Question: What is the reading of this measurement?
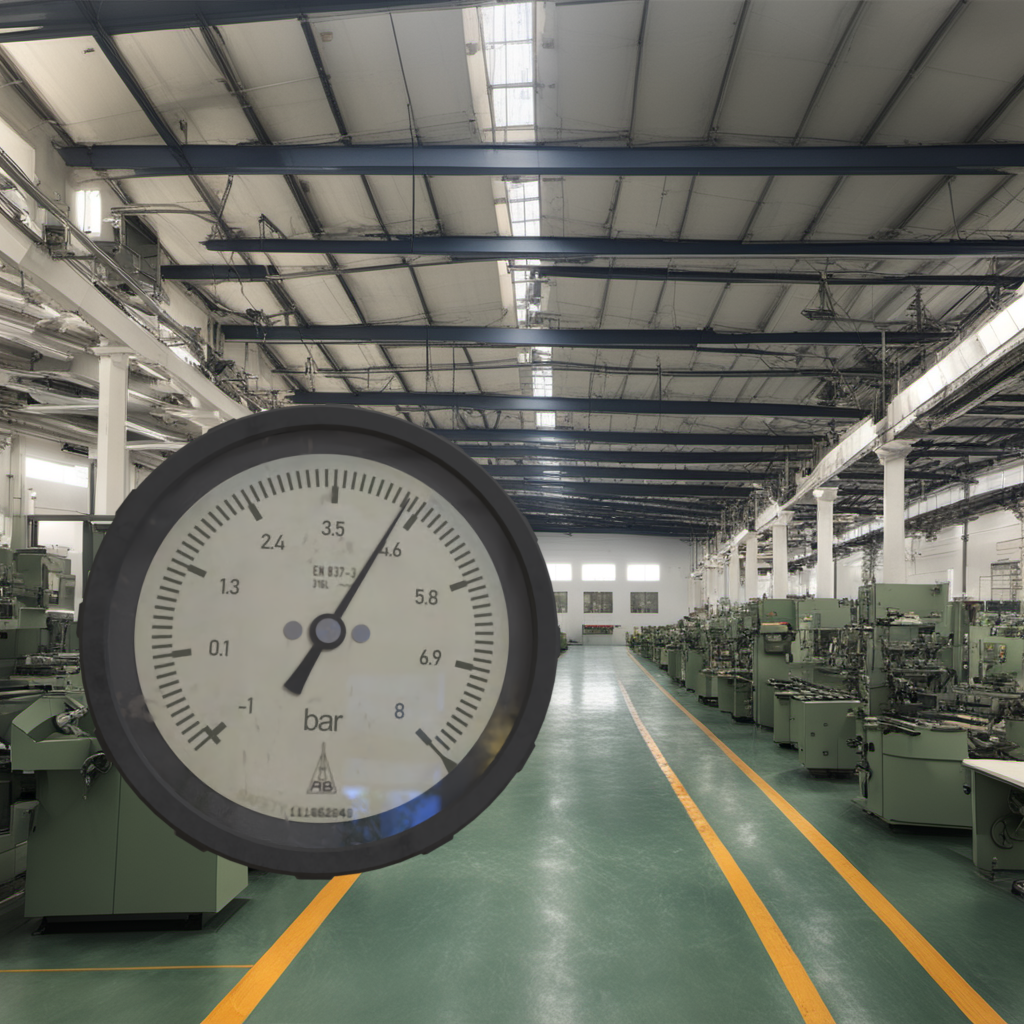
Answer: The result is 4.43
Question: What is the value range of this measurement?
Answer: The range is from -1 to 8
Question: What is the minimum and maximum value of this measurement?
Answer: The minimum value is -1 and the maximum value is 8